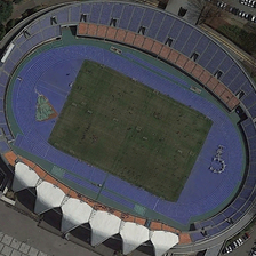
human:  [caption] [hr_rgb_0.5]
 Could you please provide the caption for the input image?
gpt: Many people are in a stadium playground near a parking lot.

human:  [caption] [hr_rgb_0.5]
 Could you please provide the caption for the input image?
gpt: Many people are at the stadium in the stadium near the parking lot.

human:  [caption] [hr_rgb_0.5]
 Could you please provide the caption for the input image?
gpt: Many people are on the playground near the parking lot.

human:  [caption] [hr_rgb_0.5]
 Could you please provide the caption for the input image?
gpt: A lot of people are in the parking lot nearby.

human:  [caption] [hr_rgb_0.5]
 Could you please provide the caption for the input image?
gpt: A lot of people are in a playground in a stadium near a parking lot.